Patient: sex M, age 44
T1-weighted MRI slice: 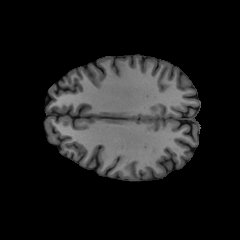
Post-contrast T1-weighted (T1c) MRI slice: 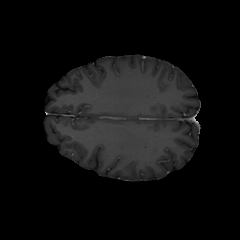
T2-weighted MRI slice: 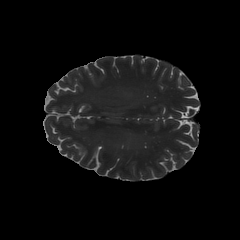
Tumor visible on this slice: no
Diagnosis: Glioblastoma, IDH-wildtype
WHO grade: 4